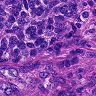
Metastatic tissue present: yes